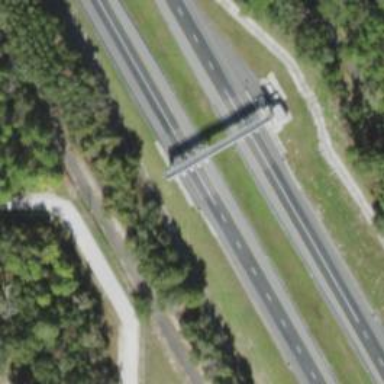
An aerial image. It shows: Toll gantry on the road.